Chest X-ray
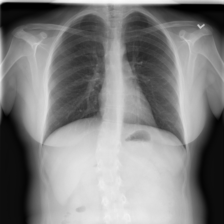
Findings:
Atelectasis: negative
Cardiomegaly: negative
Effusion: negative
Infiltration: negative
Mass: negative
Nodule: negative
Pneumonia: negative
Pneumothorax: negative
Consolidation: negative
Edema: negative
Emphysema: negative
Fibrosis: negative
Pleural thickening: negative
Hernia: negative